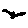
Label: bird